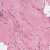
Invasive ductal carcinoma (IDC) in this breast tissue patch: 0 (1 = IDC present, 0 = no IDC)